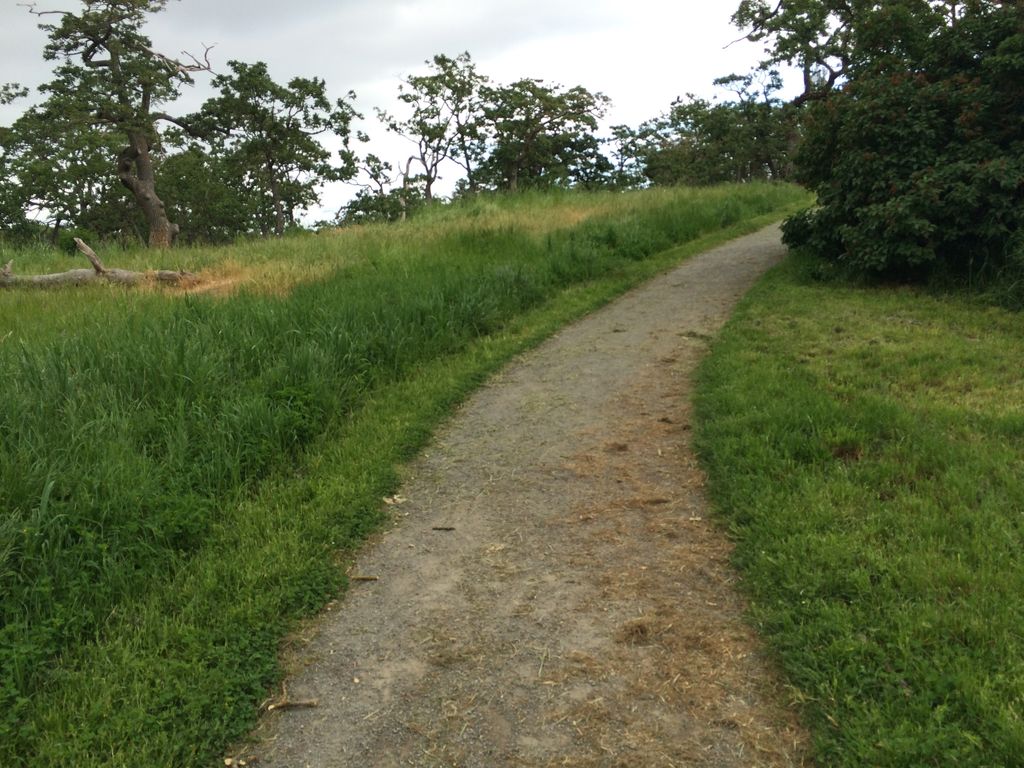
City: victoria